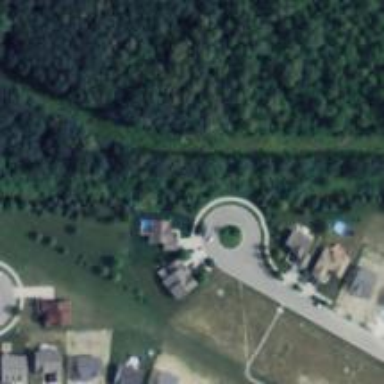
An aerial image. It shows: Turning loop on the road.